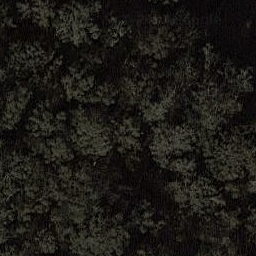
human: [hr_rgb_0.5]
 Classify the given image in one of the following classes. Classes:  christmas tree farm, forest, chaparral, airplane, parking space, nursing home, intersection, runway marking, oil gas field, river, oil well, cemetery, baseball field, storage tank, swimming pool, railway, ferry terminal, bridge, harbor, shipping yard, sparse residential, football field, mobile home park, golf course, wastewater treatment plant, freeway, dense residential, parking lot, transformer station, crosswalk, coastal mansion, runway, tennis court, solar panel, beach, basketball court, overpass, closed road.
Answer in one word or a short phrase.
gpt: forest